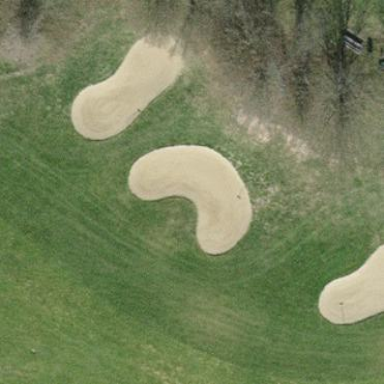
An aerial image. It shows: Sand bunker on golf course.